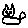
Label: cat